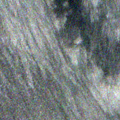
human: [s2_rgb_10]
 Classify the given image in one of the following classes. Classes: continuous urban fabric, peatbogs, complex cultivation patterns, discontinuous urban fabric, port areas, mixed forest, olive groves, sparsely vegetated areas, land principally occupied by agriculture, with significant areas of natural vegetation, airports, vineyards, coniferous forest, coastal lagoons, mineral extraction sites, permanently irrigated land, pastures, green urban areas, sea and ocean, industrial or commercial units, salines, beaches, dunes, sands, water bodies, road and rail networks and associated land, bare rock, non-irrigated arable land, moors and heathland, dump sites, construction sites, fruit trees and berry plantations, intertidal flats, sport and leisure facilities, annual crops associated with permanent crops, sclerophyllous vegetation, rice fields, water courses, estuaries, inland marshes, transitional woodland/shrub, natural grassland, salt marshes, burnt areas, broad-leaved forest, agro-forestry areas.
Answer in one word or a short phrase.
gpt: water bodies